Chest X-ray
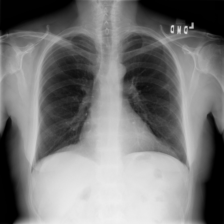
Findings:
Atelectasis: negative
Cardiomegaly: negative
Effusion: negative
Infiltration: negative
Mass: negative
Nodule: negative
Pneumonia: negative
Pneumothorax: negative
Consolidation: negative
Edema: negative
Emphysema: negative
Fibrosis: negative
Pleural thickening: negative
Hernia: negative